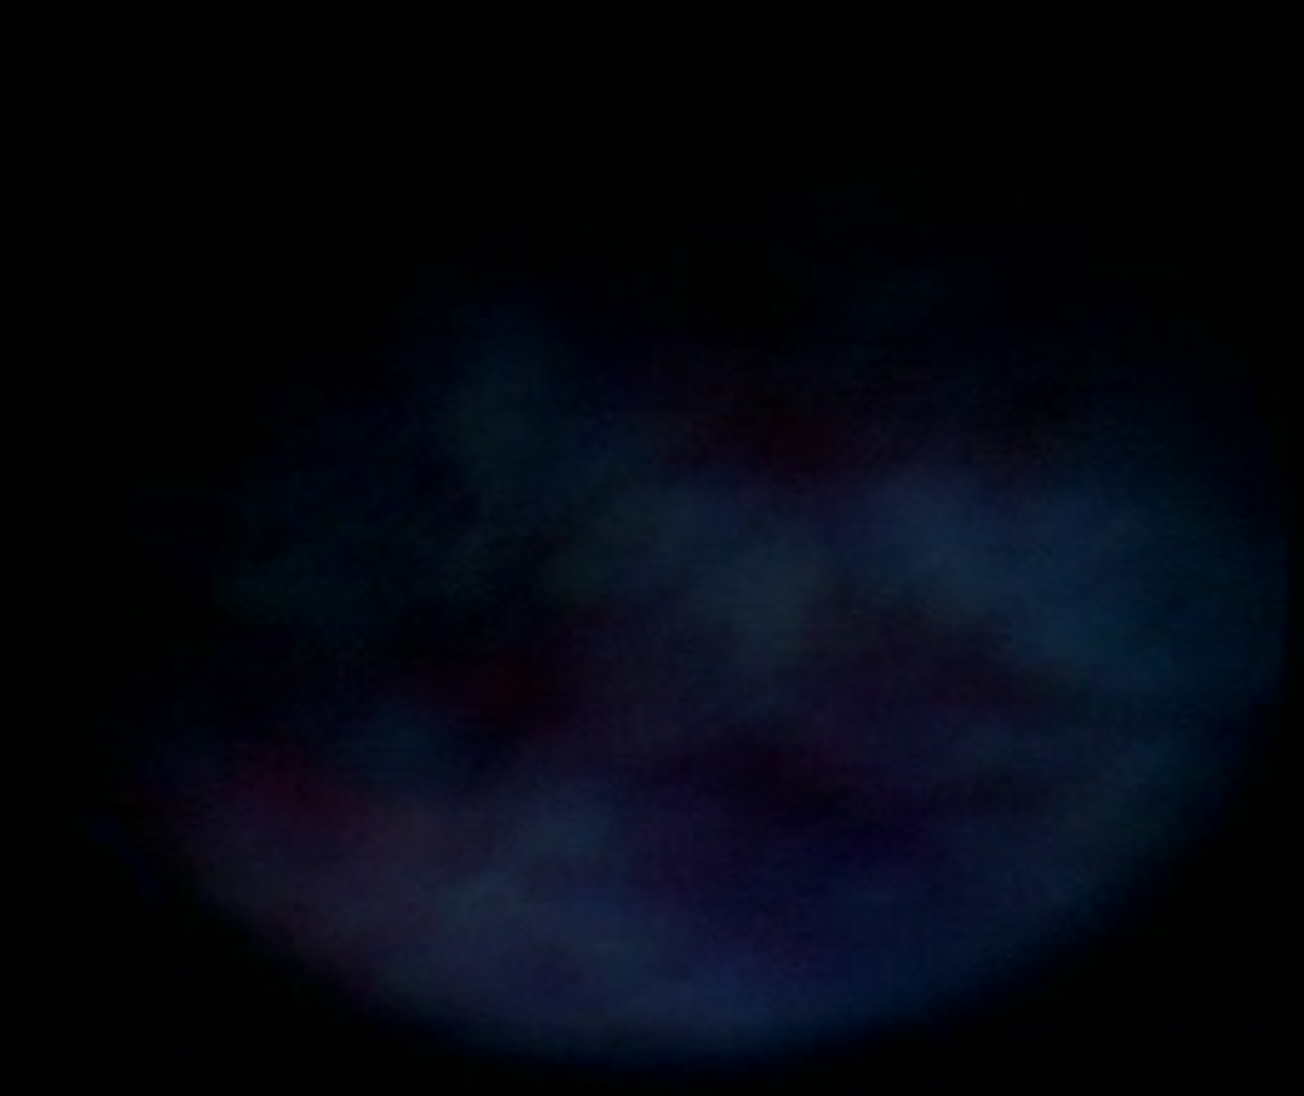
Modality: BLC
Class: Malignant
Subclass: CIS
Lesion: L1
Stage: Tis
Morphology: Non-papillary
Bladder cancer association: Yes